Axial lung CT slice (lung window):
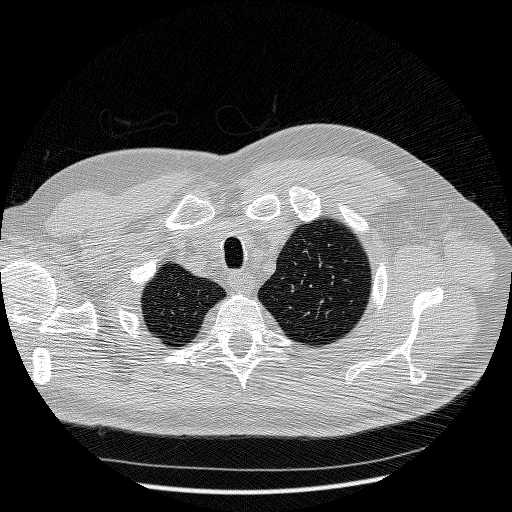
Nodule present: no